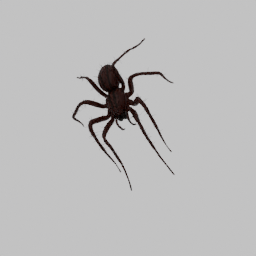
Label: animals